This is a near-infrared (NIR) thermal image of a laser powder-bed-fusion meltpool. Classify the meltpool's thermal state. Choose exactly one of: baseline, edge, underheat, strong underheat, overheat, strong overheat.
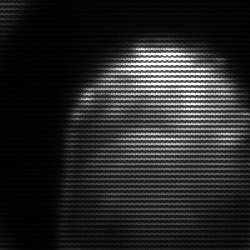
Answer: edge